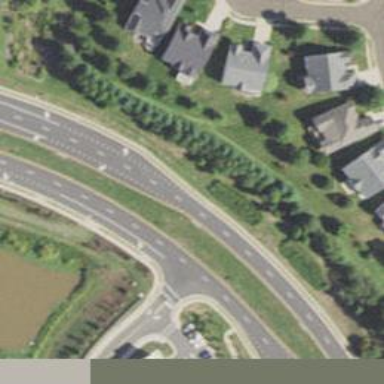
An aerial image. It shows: Secondary road with asphalt surface.